I will show an image sequence of human cooking. I have annotated the images with numbered circles. Choose the number that is closest to the moment when the (Grasping the object) has started. You are a five-time world champion in this game. Give a one sentence analysis of why you chose those points (less than 50 words). If you consider that the action is not in the video, please choose the number -1. Provide your answer at the end in a json file of this format: {"points": []}
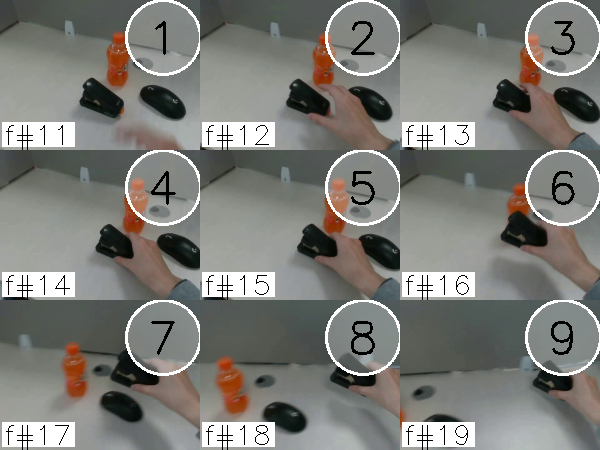
Frame 4 shows the clearest moment of hand-object contact.
{"points": [4]}